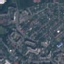
Land use / land cover: Residential